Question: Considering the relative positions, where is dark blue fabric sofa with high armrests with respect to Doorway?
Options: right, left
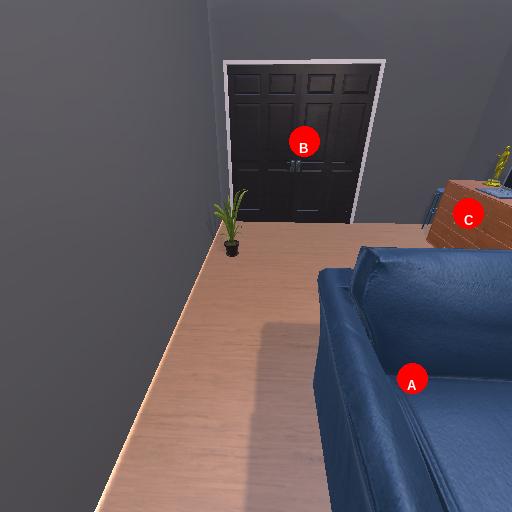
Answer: right